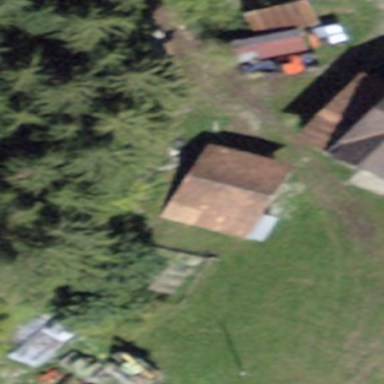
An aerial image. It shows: Rural barn.